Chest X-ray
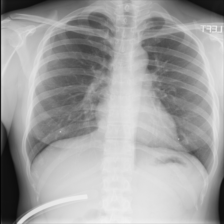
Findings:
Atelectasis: negative
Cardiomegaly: negative
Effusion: negative
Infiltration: negative
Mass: negative
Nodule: negative
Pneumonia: negative
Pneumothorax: negative
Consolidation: negative
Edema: negative
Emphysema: negative
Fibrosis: negative
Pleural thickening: negative
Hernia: negative